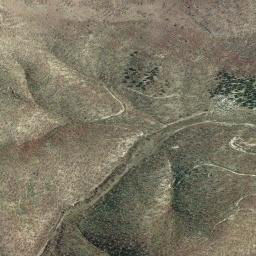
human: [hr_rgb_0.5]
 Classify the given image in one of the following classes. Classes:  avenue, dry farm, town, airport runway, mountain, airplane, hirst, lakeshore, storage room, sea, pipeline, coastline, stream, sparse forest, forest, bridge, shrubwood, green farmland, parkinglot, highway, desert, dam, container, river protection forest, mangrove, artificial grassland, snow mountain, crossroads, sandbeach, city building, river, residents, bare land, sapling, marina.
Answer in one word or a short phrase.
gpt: mountain